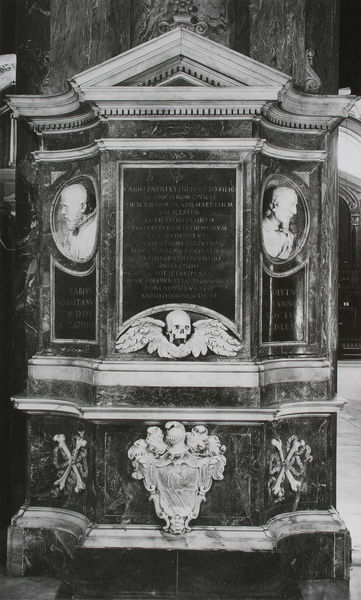
Titel: Grab des Fabio und Ippolito De Amicis im linken Seitenschiff
Künstler: Pietro da Cortona
Standort: Rom
Institution: S. Maria sopra Minerva
Schlagwörter: dunkel, flügel, kopf, weiß, dreieck, menschen, grau, hell, hintergrund, köpfe, marmor, männer, schwarz, säule, dach, ornament, architektur, barock, federn, rahmen, schädel, stein, tod, tot, portrait, porträt, vögel, kirche, figur, klassizismus, person, oval, rund, tondo, skulptur, relief, schrift, bilder, leiste, giebel, rand, tafel, bordüre, detail, inschrift, büste, ornamente, verzierung, plastik, foto, fotografie, knochen, erker, schild, memento mori, vergänglichkeit, medaillon, kreuz, porträts, denkmal, schwarz-weiß, text, friedhof, kranz, bildnisse, portraits, altar, photo, aufschrift, dreiecksgiebel, wappen, sims, seiten, skelett, totenkopf, gesims, sarg, kanzel, grab, giebelfeld, rechteckig, kapelle, postament, büsten, emblem, totenschädel, geflügelt, fotographie, mausoleum, schrein, tropfen, gekreuzt, grabmal, aufsatz, gedenkstein, aufbau, andenken, lisene, zahnschnitt, grabmahl, bekränzt, gedenktafel, gliederung, zahnfries, schrifttafel, medaillons, epitaph, tafeln, ziergiebel, umlaufend, memento, mori, grabstein, gebeine, gegliedert, halbrelief, gedenkstätte, engelsflügel, schriftfelder, verstorbene, familienwappen, tümpanon, gebeine gebunden, grabstien, hochreliefs, knochne, kreux, tod auf flügeln, tectum, marsoleum, tegmentum